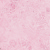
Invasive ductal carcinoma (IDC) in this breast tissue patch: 0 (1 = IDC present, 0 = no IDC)